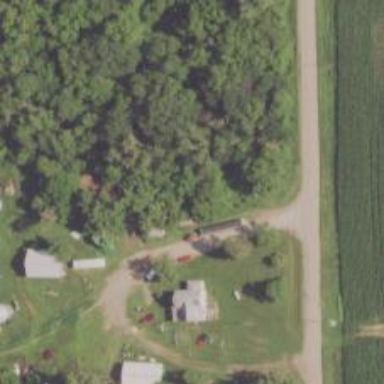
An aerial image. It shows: Driveway leading to service road.